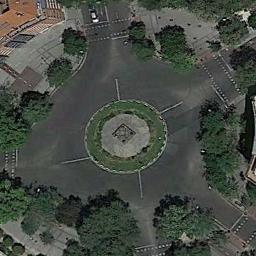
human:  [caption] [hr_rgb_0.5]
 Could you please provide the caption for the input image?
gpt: There are several moving vehicles on the road at the roundabout, There are several buildings and some trees and some lawns around the roundabout .

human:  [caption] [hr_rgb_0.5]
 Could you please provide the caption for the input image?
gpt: The roundabout connects five roads and some trees are next to the roundabout .

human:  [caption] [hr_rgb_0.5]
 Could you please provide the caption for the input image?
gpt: There are many trees beside the roundabout .

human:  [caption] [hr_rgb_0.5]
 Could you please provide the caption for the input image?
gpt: The roundabout is next to buildings and trees .

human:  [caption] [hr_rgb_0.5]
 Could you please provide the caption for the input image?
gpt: There are some green bushes around the roundabout .